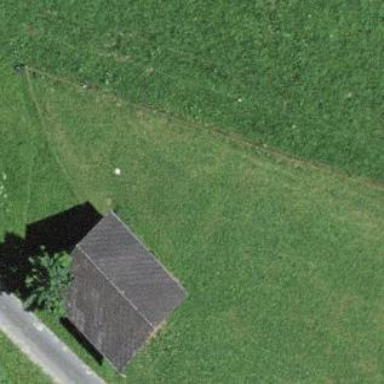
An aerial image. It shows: Barn.